Question: I've been going through <URL> tutorial on parallel pipelines and noticed that, while there is definitely a considerable difference in throughput, couldn't it be even better if the compression stage also took on a read job since it's just waiting around anyway? The same thing goes for the write stage... I mean, why not take on a third compression and then switch over to writing two, and then have one of those cores go back to compressing while the other wraps up the third write, and so on?
I apologize if this is obvious. I imagine this is standard practice and is called something, I'm just not sure what. Is their any overhead involved with switching jobs like this?
And I know this might be the wrong forum for this last question, but can the GPU switch jobs like this or should the programmable shaders/CUDA cores pretty much be left alone after being programmed?
EDIT: I guess I also don't understand how taking the same six-cores used in the 2 cores/stage example would be faster than just giving each of the six cores all three stages. Sure, there would be two cores that would do two, but that's still faster than the top scenario. I would understand it better in the GPU's case since there is specialized hardware involved for certain computations, but generally speaking, I don't see it. Maybe this example is weak or something because I know the parallel processing is here to stay.

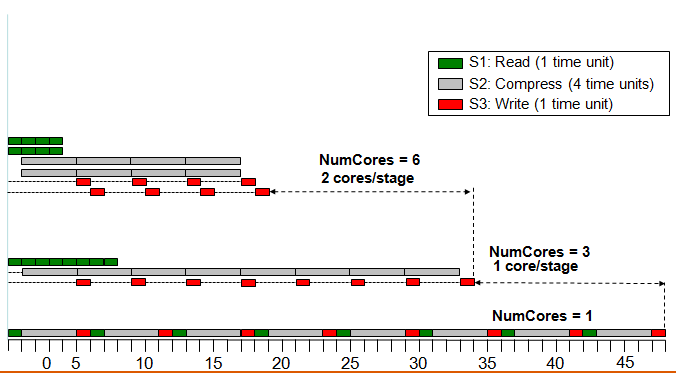
Answer: This is definitely an issue with pipelining and there are a number of different ways to try and mitigate it.
With specialized hardware the hardware will often be tuned to try and balance the time taken in each stage for typical workloads. Fixed function stages in GPUs for example are typically balanced around the needs of a sample of representative game rendering workloads with transistors being allocated to try and balance the time taken in each stage. With static balancing like this there will usually be some wasted performance still however.
An alternative approach that can be used in both software and hardware to balance a pipeline is to break the longer stages down into multiple shorter steps. This is a common strategy in CPU instruction pipelines but can also be useful in software. In your example, the longer running compression step could potentially be broken down into multiple shorter pipeline stages. Depending on the task this may be difficult or impossible to do efficiently however.
Task scheduling systems can be used to help balance workloads across CPUs in a software pipeline. In a task scheduling system, you have a number of worker threads (usually around one per hardware thread) and any task can run on any worker thread. You have an API to set up dependencies between tasks and the task scheduler is responsible for scheduling tasks to run wherever CPU time is available once their dependencies are satisfied. In your example, the cores with idle time running the Read and Write tasks could help out with Compress tasks rather than sitting idle as long as the Compress tasks had their Read task dependencies satisfied.
Traditional OS thread schedulers can give some of the same benefits of a task scheduling system. In your example, if the Read threads waited on a semaphore when their work queues were empty (to be signalled when new work was added to the queues), the OS could schedule Compress threads to run on those idle cores. This can work reasonably well for relatively long running pipeline stages (10s of milliseconds) but for shorter pipeline stages (sub 1ms) the overhead of the OS thread scheduling and the length of the thread time slice will likely mean a task scheduling system would give better performance.